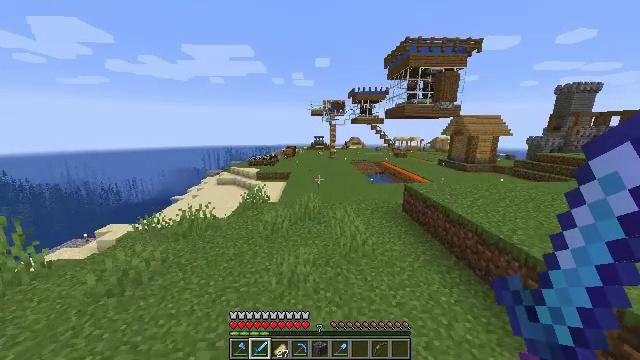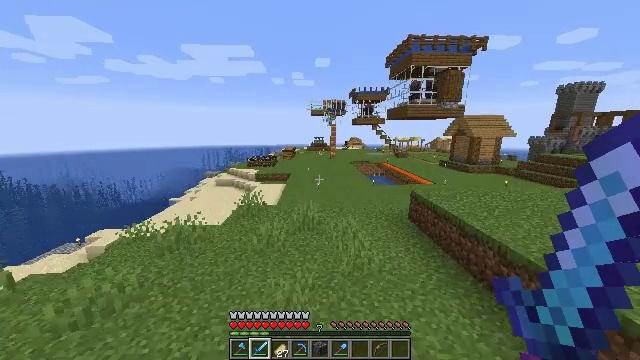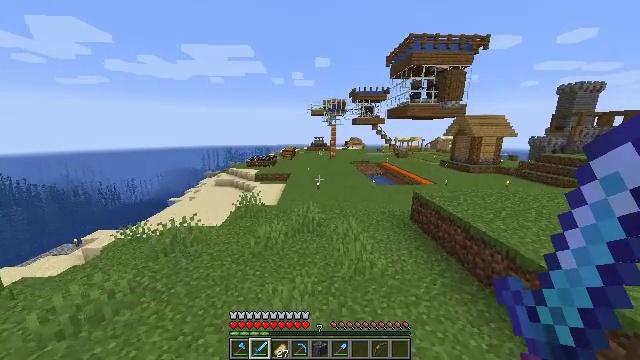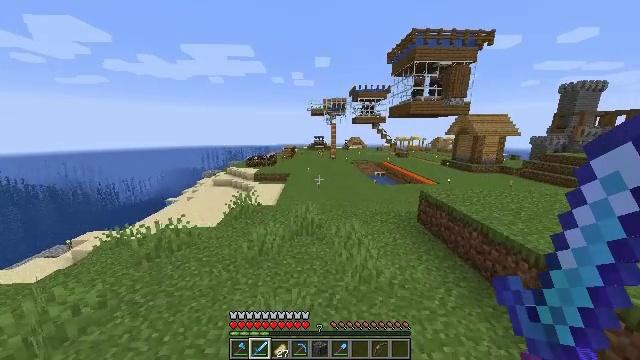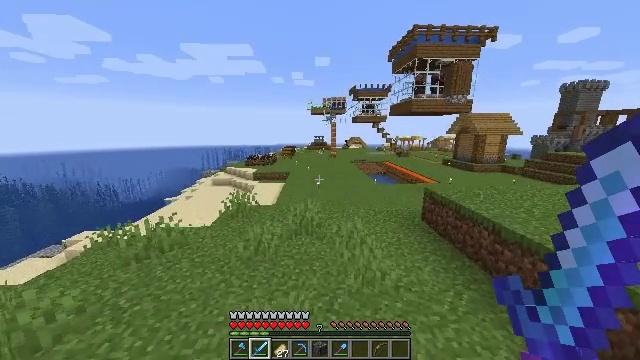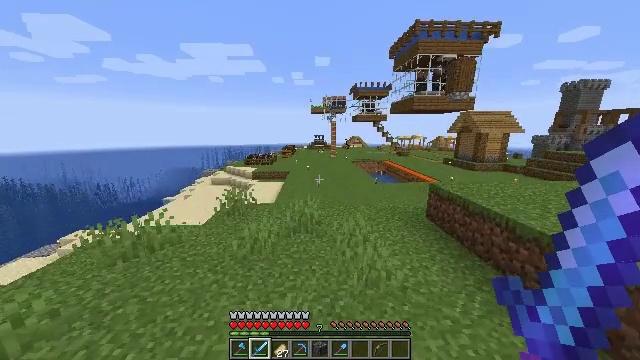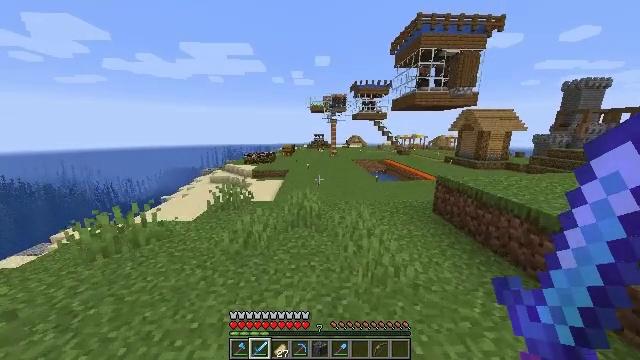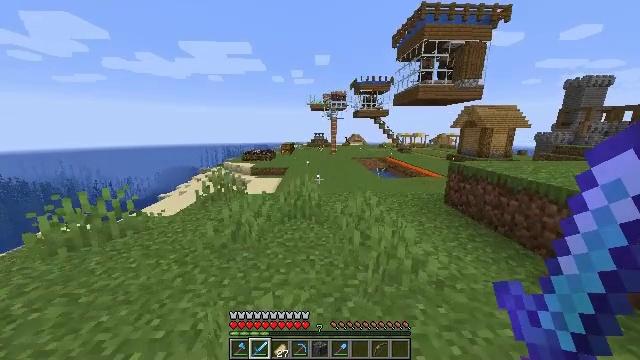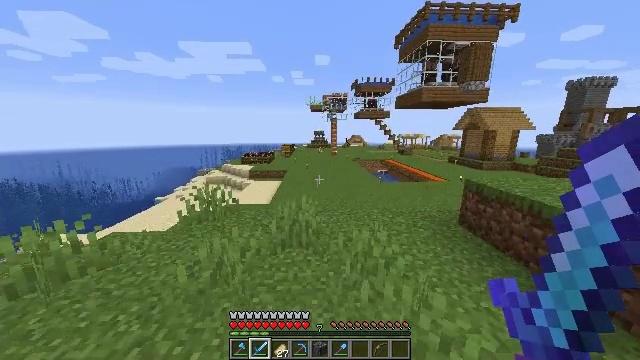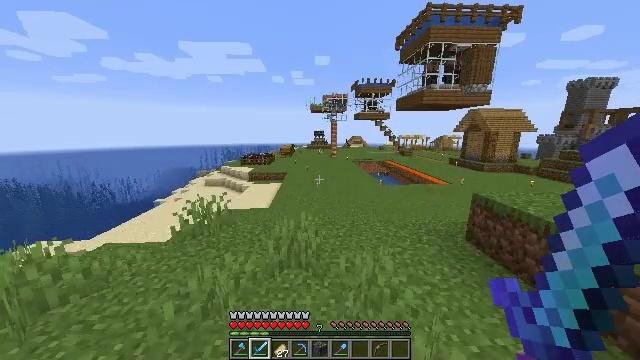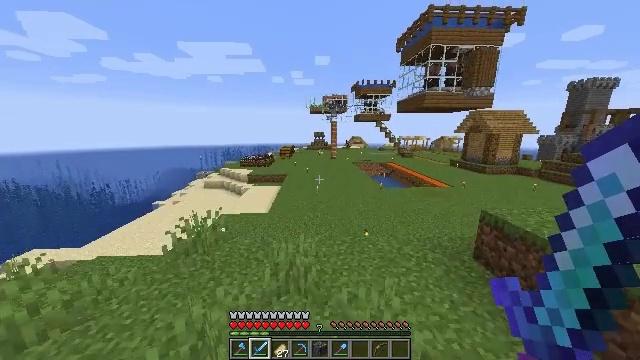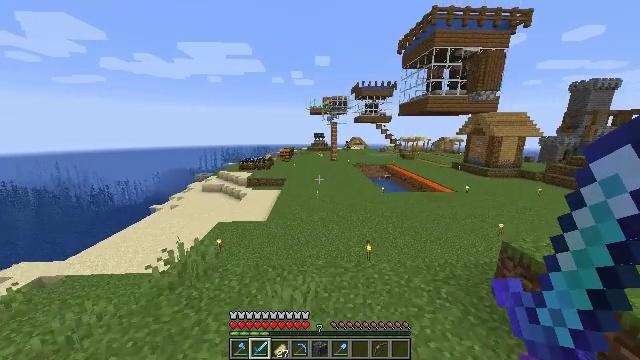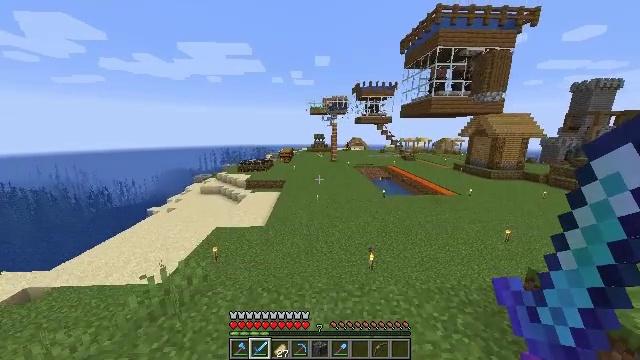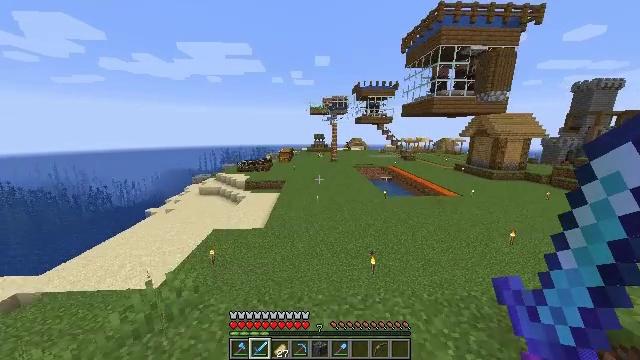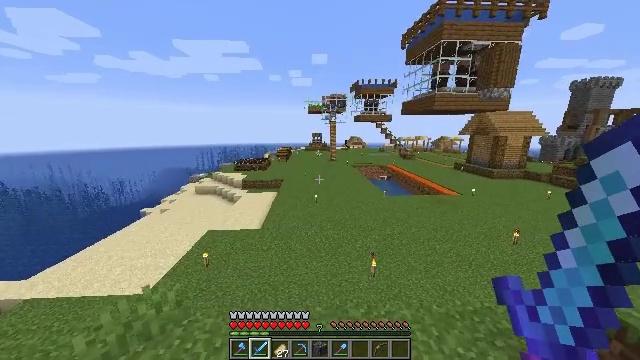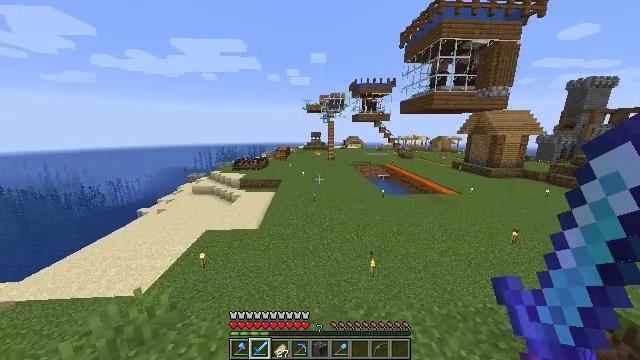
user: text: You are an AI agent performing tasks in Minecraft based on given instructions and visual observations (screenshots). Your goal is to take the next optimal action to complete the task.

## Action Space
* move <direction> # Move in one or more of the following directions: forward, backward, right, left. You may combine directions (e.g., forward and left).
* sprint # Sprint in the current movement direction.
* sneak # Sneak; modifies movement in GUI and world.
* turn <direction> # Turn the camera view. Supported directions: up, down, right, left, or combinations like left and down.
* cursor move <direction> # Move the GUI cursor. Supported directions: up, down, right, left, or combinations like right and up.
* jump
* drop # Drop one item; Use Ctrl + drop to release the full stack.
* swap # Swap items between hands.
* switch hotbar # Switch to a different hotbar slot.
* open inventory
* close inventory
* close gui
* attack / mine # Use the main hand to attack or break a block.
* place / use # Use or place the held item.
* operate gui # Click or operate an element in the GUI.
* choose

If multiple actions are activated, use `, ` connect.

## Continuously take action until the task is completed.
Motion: motion action
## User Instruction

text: Make an iron trapdoor with iron ingots in the table.
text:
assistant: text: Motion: move forward, jump
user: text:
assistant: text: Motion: move forward, jump
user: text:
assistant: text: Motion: move forward, jump
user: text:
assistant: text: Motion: move forward, jump
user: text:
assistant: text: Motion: move forward, jump
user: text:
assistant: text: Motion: move forward, jump
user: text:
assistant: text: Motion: move forward, jump
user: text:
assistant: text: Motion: move forward, sprint, jump
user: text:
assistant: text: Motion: move forward, sprint, jump
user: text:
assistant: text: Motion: move forward, sprint, jump
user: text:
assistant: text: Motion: move forward, jump
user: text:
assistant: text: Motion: move forward, jump
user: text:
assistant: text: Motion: move forward, jump
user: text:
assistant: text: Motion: move forward, jump
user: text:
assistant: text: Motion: move forward
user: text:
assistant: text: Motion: move forward
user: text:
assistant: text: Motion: move forward
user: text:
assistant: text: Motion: move forward, sprint
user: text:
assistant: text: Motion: move forward, sprint
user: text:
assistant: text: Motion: move forward, sprint
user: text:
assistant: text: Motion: move forward, sprint
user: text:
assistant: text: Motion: move forward
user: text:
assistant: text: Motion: move forward, sprint
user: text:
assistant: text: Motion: move forward, sprint
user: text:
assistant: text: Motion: move forward, sprint
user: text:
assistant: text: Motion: move forward, sprint
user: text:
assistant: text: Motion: move forward
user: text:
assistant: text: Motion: move forward
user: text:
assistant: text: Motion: move forward
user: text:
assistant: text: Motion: move forward